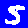
Digit: 5